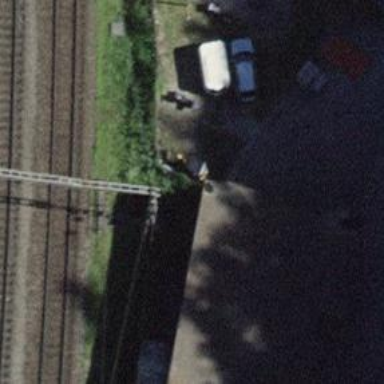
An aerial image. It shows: Railway yard with electrified contact lines.